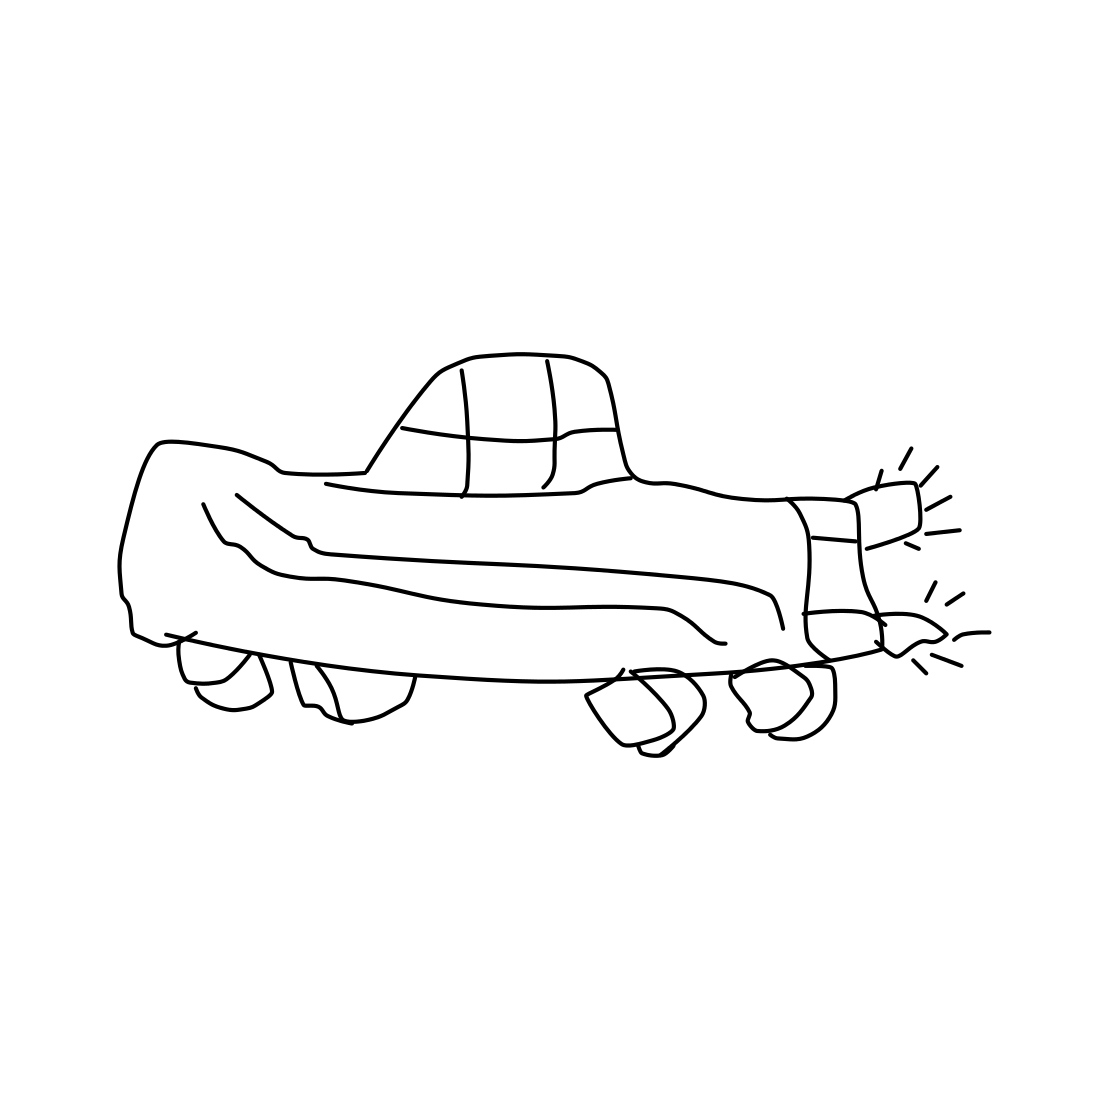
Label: race car